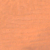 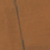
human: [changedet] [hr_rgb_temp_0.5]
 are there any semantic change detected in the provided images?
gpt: One vertical road appears in the desert.